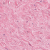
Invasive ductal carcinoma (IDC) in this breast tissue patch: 0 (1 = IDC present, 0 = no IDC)